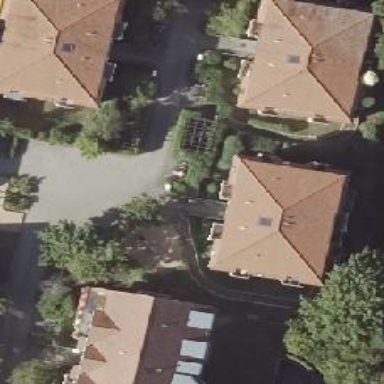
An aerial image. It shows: Beautiful apartment building with mansard roof.